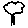
Label: tree